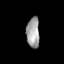
Tissue: lung
Cell type: Endothelial cells
Senescence score: 0.6614
Nuclear area (px): 392
Mean DAPI intensity: 159.431